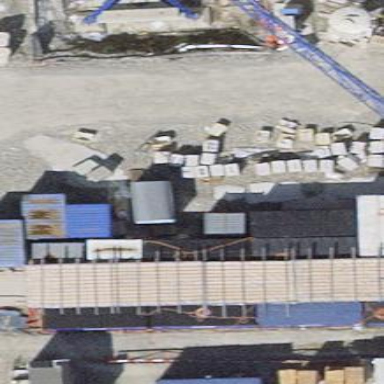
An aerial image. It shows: View of roof of building.